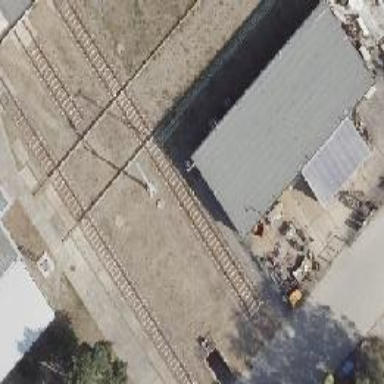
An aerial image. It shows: Yard serving light railway.